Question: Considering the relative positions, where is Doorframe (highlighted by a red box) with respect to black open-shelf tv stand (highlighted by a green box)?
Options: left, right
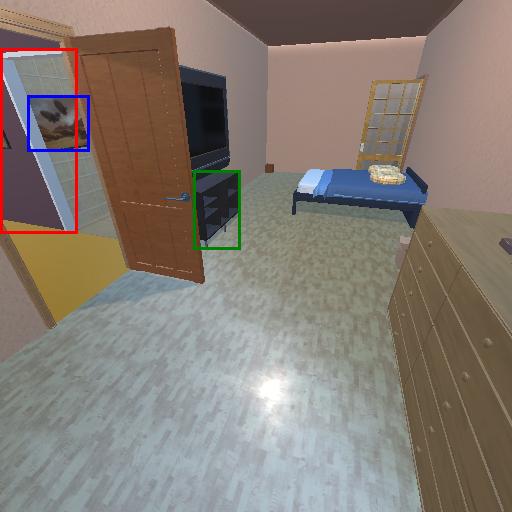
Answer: left